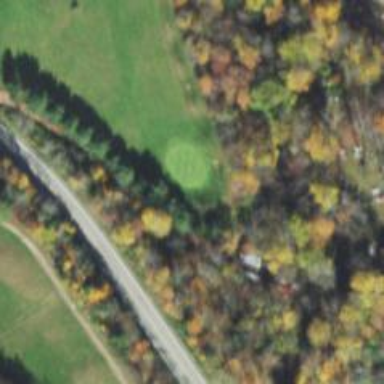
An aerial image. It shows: Golf hole.